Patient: sex F, age 70
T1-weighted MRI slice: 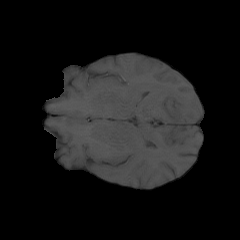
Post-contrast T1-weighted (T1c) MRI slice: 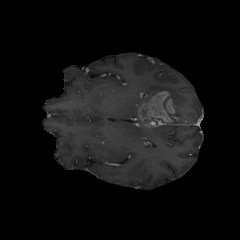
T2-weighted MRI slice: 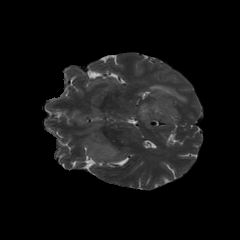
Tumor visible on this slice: yes
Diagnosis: Glioblastoma, IDH-wildtype
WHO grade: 4